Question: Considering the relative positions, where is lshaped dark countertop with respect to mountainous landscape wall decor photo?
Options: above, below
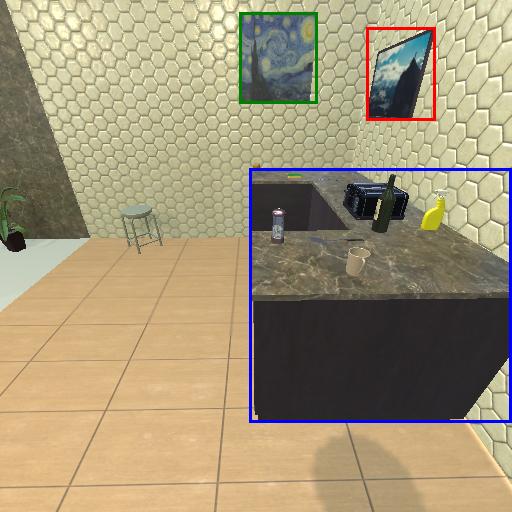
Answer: above